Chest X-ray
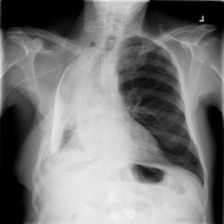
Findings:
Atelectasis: negative
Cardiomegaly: negative
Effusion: negative
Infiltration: positive
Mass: negative
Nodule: negative
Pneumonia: negative
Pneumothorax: negative
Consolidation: negative
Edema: negative
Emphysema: negative
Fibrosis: negative
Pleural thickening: negative
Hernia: negative